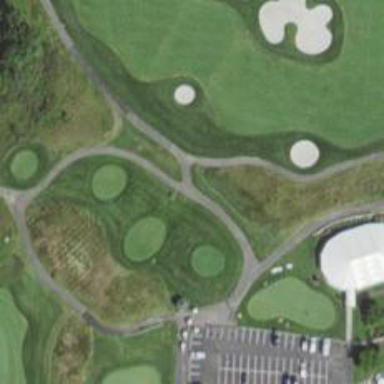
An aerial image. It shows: Golf cartpath that is also road path.